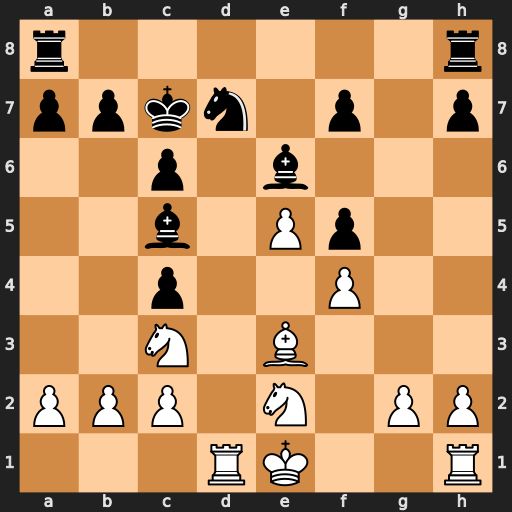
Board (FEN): r6r/ppkn1p1p/2p1b3/2b1Pp2/2p2P2/2N1B3/PPP1N1PP/3RK2R
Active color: w
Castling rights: K
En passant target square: -
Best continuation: Rxd7+ Kxd7 Bxc5